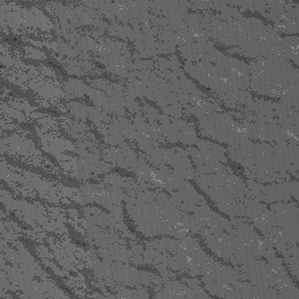
Label: frost